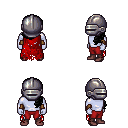
a pixel art fantasy rpg character, male body template, dark elf, purple skin, red tattered cape, red pants, black left-swept hairstyle, metal helm, cloth bracers, maroon shoes, four views (front, back, left, right), 2x2 character sprite sheet, small pixel art, hard edges, no anti-aliasing